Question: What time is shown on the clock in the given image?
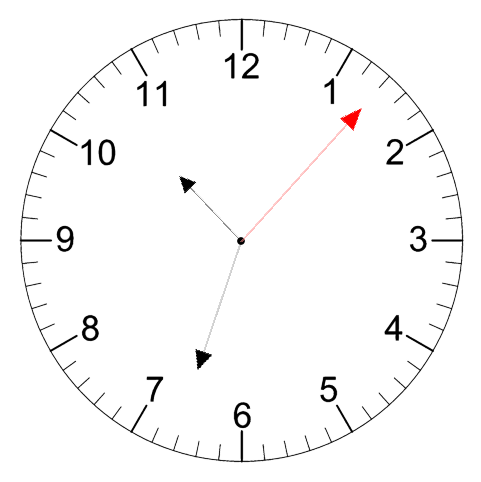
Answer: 10:33:07